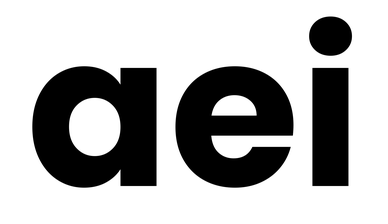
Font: Poppins-Bold